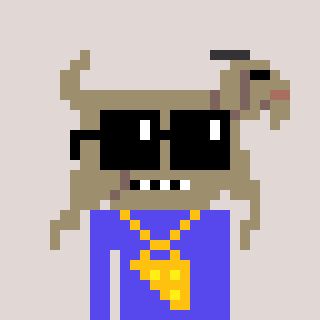
a pixel art character with square black sunglasses, a goat-shaped head and a computerblue-colored body on a warm background